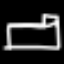
Label: bed